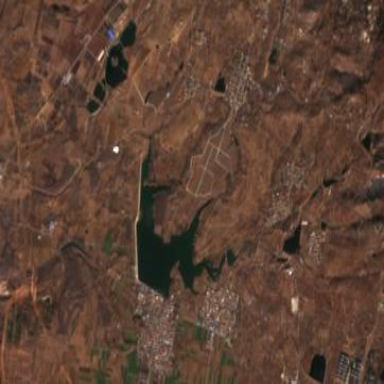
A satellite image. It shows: Reservoir area.